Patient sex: M
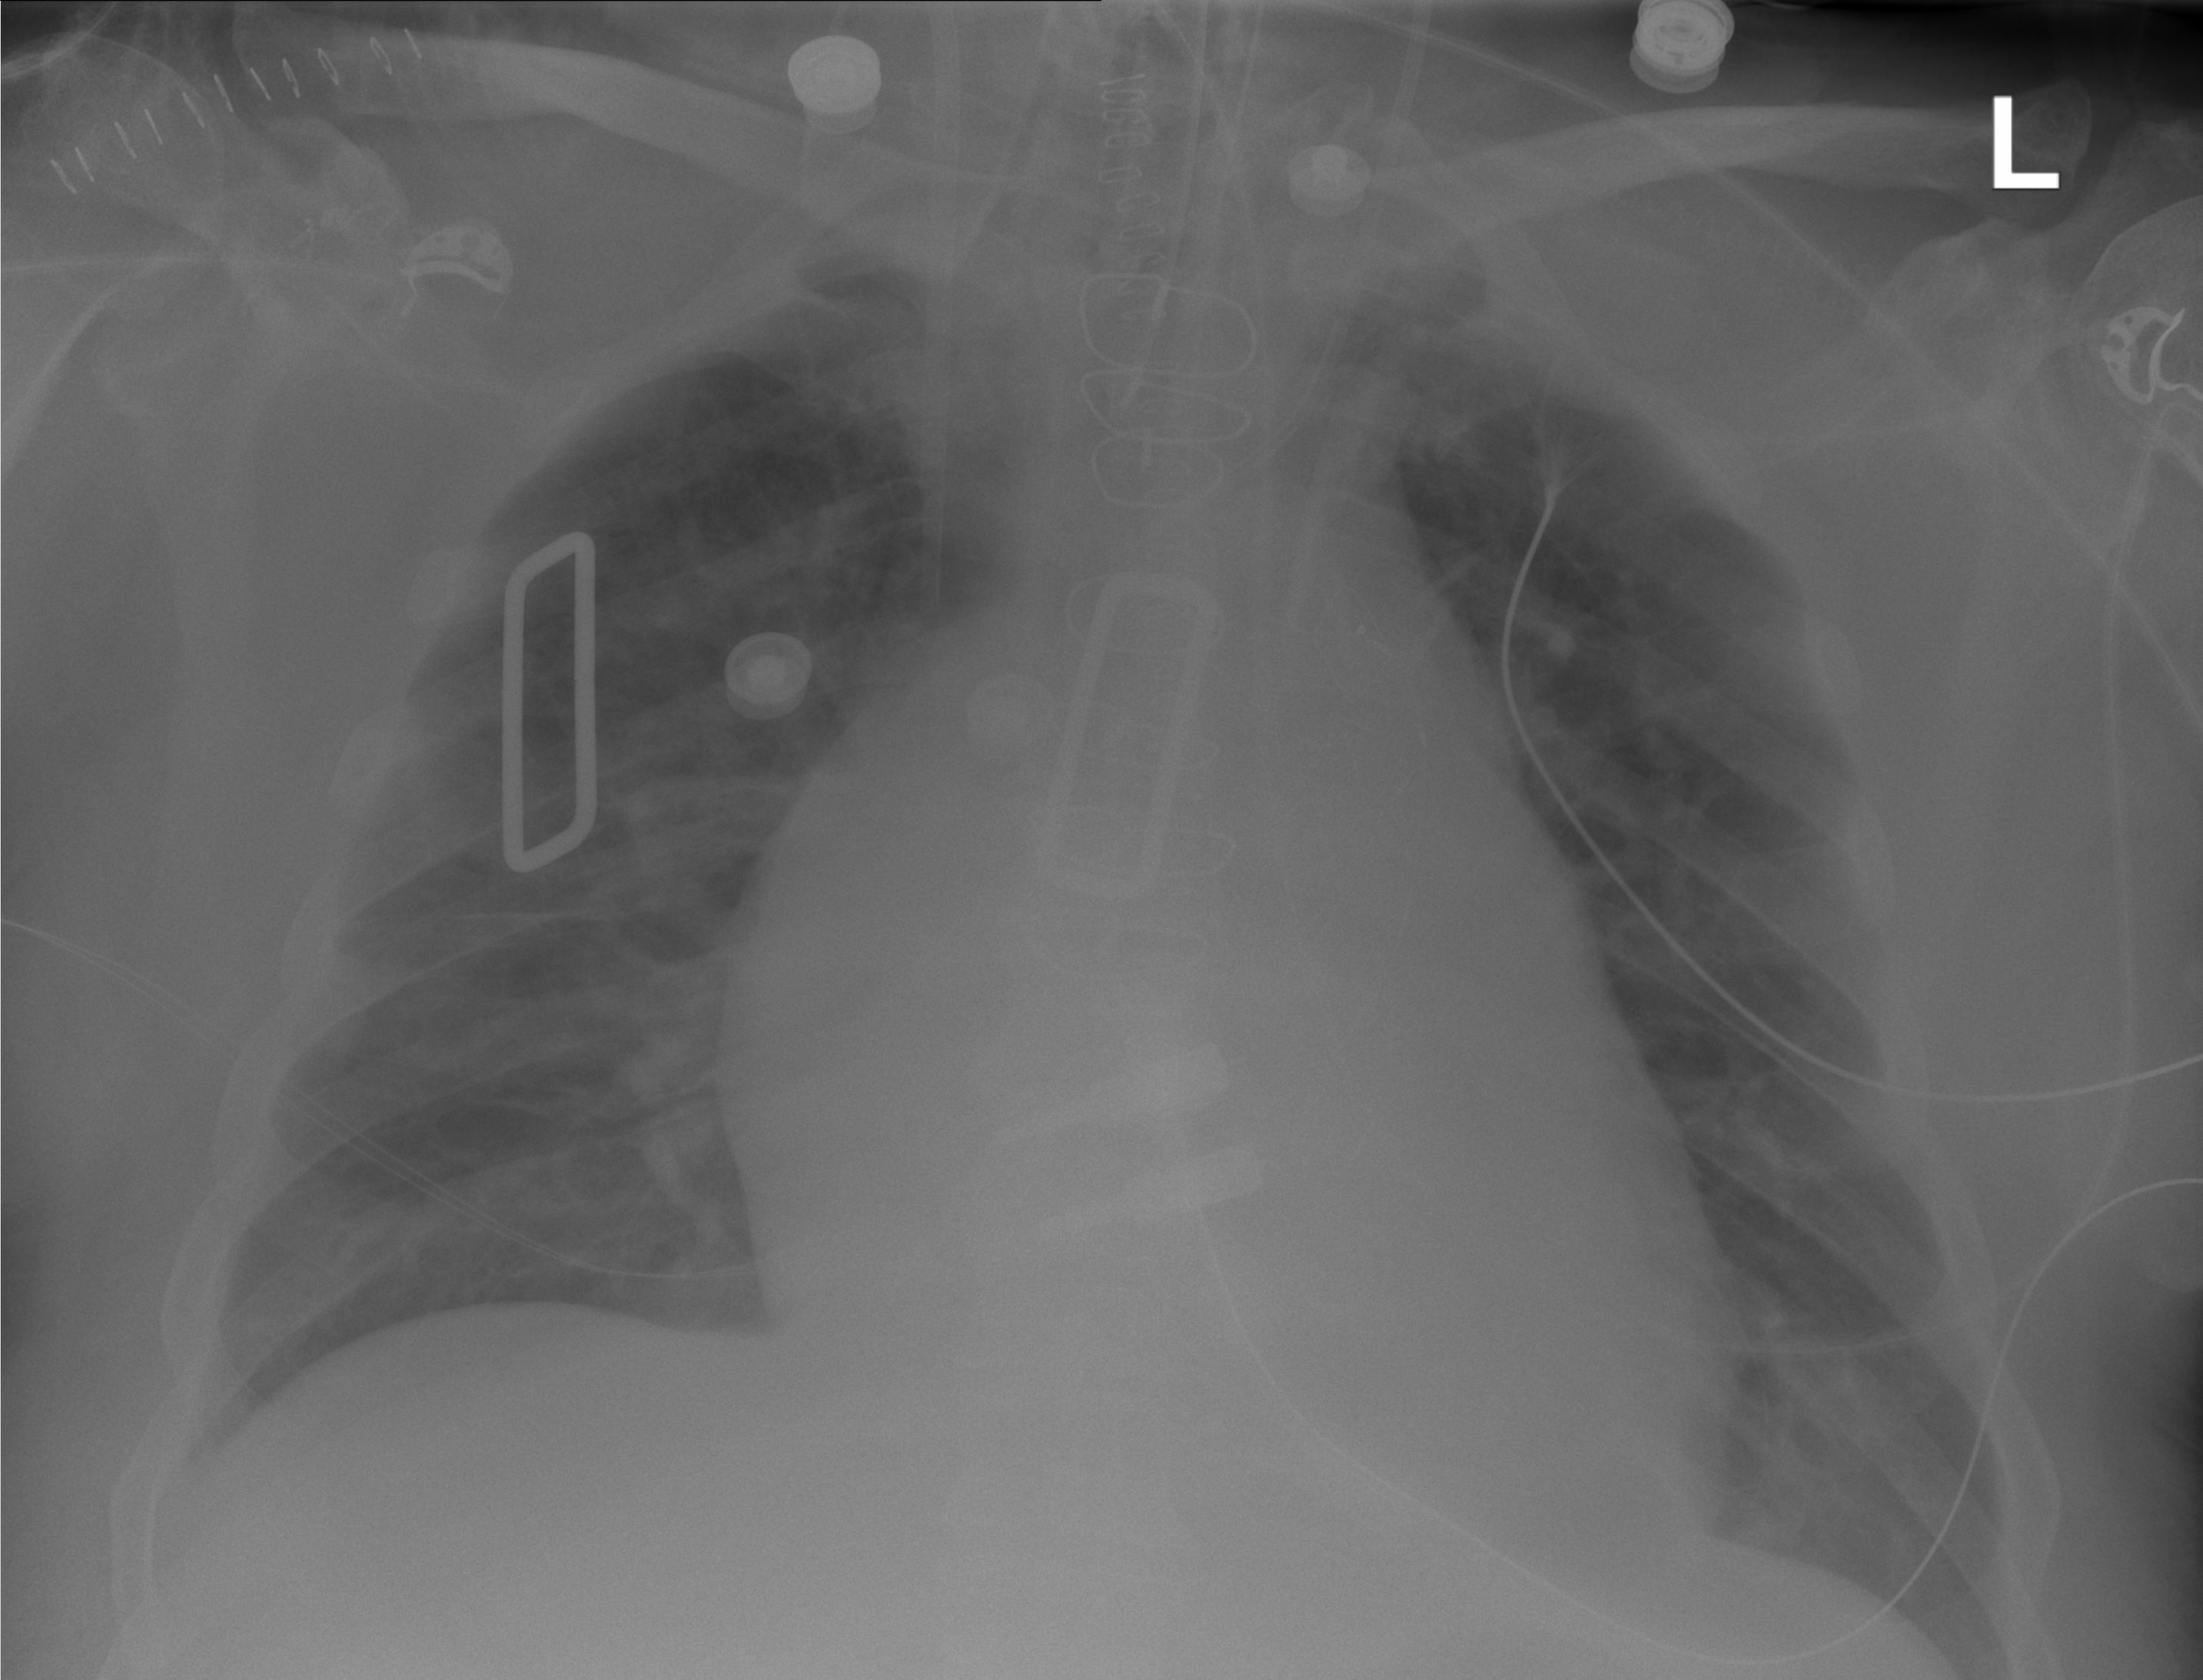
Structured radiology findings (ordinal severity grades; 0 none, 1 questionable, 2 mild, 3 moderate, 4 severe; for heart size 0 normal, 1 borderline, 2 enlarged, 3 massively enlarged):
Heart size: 2
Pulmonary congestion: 1
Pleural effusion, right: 1
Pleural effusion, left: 1
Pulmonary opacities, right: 0
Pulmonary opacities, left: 0
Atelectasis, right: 2
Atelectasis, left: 2